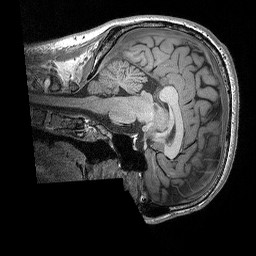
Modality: T1w
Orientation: sagittal
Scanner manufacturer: siemens
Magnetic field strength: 3 T
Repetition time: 2.3 s
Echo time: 0.00298 s